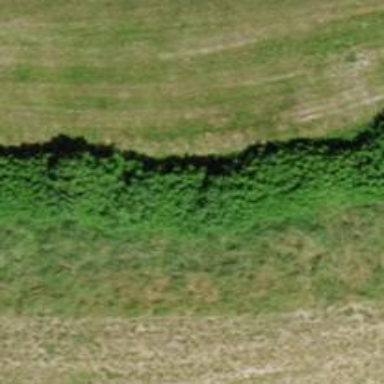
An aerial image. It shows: Hedge acting as barrier.